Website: crate-barrel
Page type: review-order
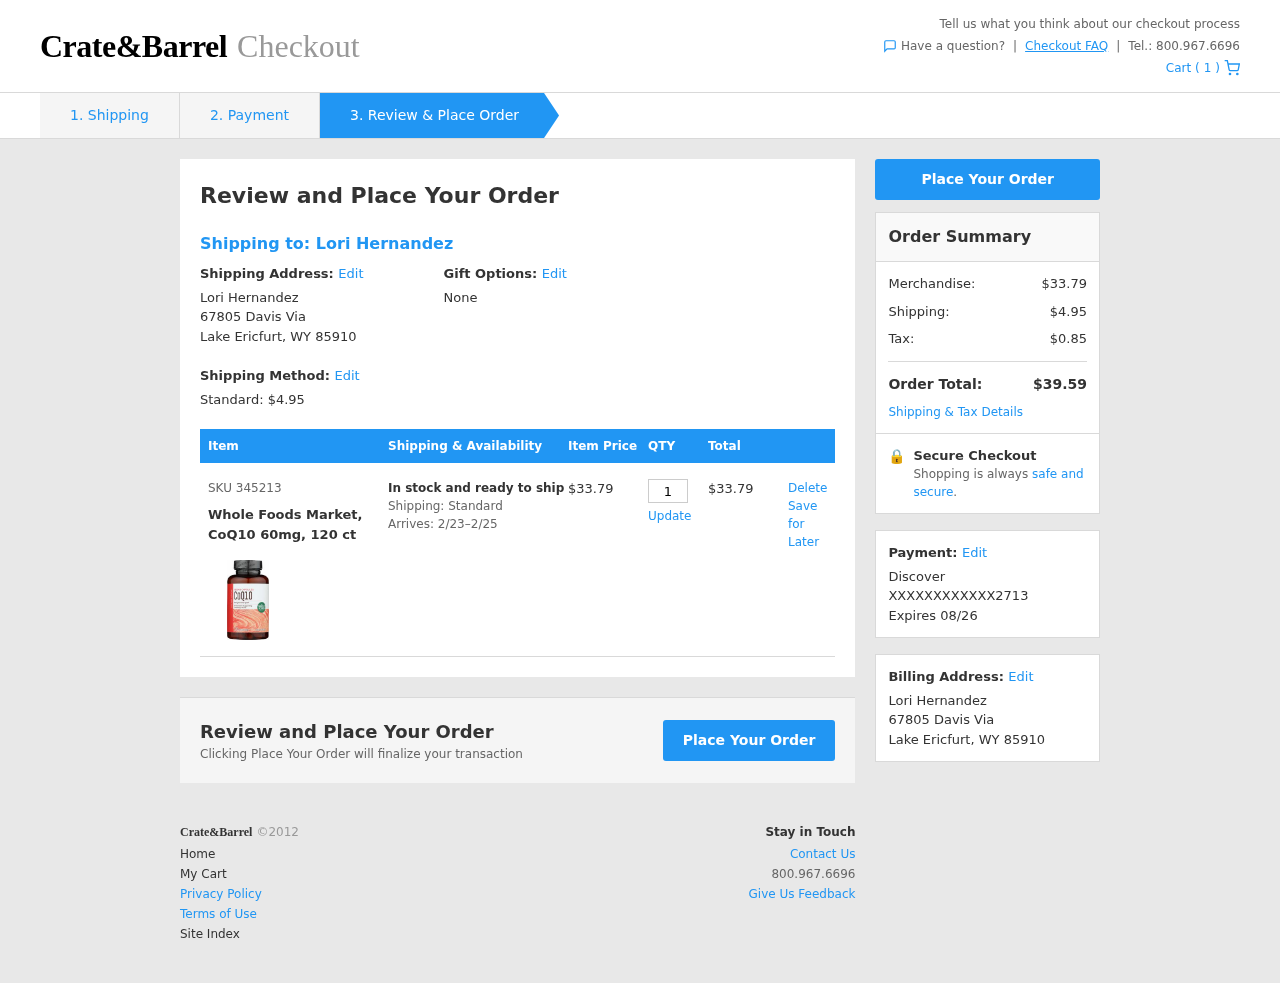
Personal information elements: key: PII_CARD_LAST4
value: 2713
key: PII_CARD_TYPE
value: Discover
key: PII_FULLNAME
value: Lori Hernandez
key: PII_FULLNAME2
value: Lori Hernandez
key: PII_STREET2
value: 67805 Davis Via
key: PII_CITY2
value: Lake Ericfurt
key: PII_STATE_ABBR2
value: WY
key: PII_POSTCODE2
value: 85910
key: PII_CARD_EXPIRY
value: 08/26
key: PII_FULLNAME3
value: Lori Hernandez
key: PII_STREET
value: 67805 Davis Via
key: PII_CITY3
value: Lake Ericfurt
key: PII_STATE_ABBR3
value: WY
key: PII_POSTCODE
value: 85910
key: PII_POSTCODE_FULL
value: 85910
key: PII_POSTCODE_NUMERIC
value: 85910
Product elements: key: PRODUCT1_NAME
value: Whole Foods Market, CoQ10 60mg, 120 ct
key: PRODUCT1_PRICE
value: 33.79
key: PRODUCT1_QUANTITY
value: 1
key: PRODUCT1_SKU
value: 345213
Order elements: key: ORDER_NUM_ITEMS
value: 1
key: ORDER_SHIPPING_COST
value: $4.95
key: ORDER_DELIVERY_DATE
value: Arrives: 2/23–2/25
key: ORDER_SUBTOTAL
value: $33.79
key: ORDER_SUBTOTAL2
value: $33.79
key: ORDER_SHIPPING_COST2
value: $4.95
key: ORDER_TAX
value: $0.85
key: ORDER_TOTAL
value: $39.59